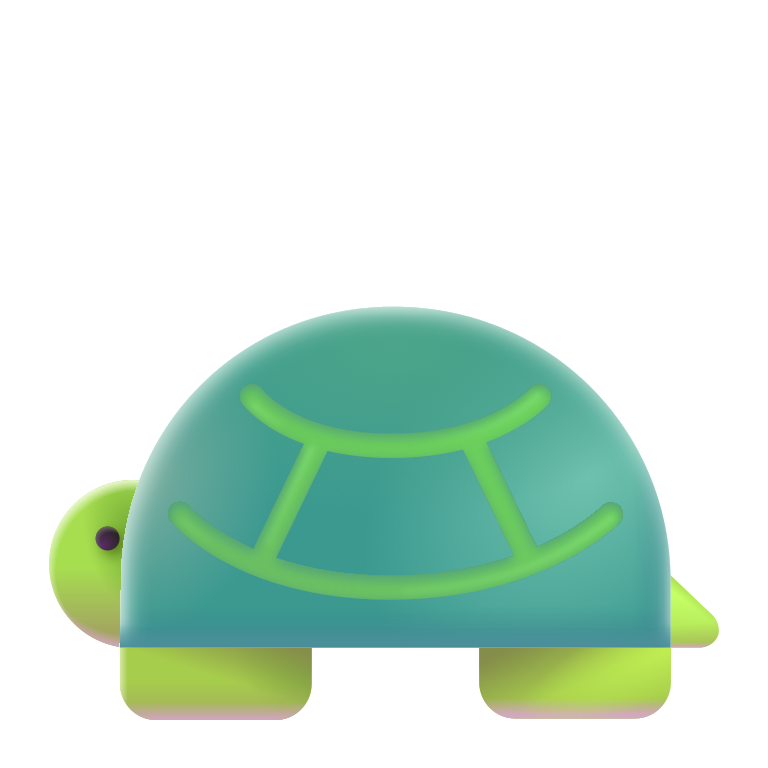
turtle color